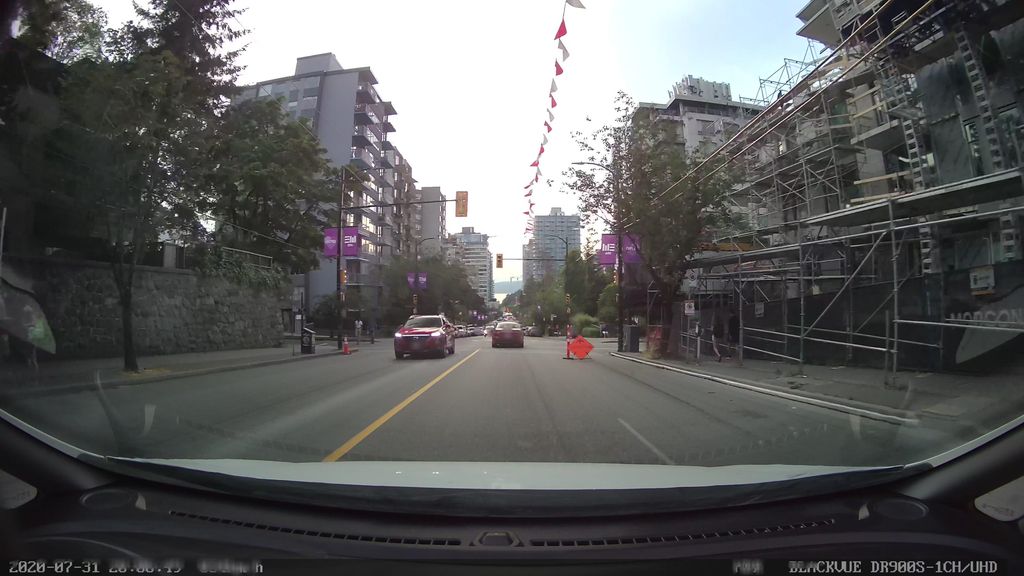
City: vancouver